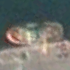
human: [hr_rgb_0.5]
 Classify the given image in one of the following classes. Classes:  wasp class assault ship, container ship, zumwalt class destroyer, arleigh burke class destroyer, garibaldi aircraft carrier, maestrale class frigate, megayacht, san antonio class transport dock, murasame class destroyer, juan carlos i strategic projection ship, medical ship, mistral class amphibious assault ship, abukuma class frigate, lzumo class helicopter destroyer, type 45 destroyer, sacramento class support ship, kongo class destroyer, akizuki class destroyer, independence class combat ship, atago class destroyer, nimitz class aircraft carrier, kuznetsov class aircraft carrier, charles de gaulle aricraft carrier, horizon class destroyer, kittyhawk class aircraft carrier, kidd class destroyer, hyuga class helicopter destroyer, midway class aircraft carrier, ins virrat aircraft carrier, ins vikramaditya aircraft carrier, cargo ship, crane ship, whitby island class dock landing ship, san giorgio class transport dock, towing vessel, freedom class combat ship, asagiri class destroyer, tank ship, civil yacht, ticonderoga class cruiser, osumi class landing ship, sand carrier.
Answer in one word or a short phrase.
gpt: Towing vessel